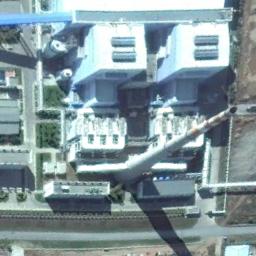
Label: thermal_power_station